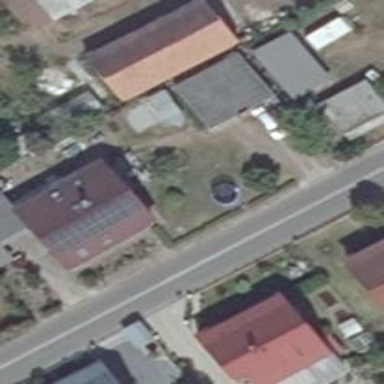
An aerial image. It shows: Detached building.